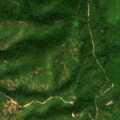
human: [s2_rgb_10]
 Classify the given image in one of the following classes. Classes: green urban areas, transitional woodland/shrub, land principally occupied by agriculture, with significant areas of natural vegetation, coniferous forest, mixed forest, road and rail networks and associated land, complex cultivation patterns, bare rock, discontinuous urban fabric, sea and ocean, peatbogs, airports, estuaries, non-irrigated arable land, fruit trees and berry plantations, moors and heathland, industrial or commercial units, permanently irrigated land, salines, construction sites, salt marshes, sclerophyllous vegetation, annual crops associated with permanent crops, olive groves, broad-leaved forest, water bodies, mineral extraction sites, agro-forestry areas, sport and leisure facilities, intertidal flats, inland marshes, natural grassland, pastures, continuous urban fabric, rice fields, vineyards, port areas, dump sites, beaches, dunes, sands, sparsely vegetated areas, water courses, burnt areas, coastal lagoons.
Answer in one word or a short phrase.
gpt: broad-leaved forest, transitional woodland/shrub